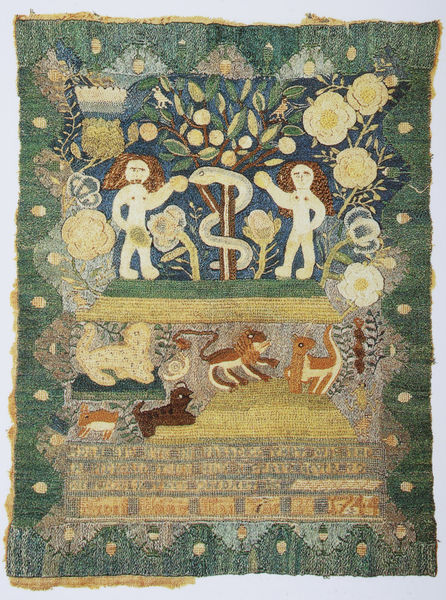
Titel: Adam und Eva
Künstler: Lydia Hart
Standort: New York (New York)
Institution: Museum of American Folk Art
Schlagwörter: akt, baum, berg, blau, blätter, himmel, mann, nackt, weiß, akte, gelb, grün, landschaft, menschen, ocker, blume, blumen, braun, bunt, frau, grau, orange, schwarz, szene, zeichnung, blüten, gras, hund, hunde, rosen, rot, tier, tiere, wiese, muster, ornament, teppich, alt, gesichter, bibel, blass, lang, rahmen, hügel, natur, vögel, zweige, flach, bestickt, fransen, gold, haare, stickerei, stoff, paar, blatt, pflanze, pflanzen, anhöhe, affe, frucht, früchte, garten, hase, ranken, apfel, relief, äpfel, brüste, schrift, wellen, papier, zwei, haltung, fläche, mauer, klein, naiv, rand, figuren, wild, essen, einfach, gobelin, wandteppich, inschrift, verzierung, streifen, läufer, brustwarzen, scham, grass, foto, punkte, katze, adam, eva, paradies, lamm, fetzen, buch, religion, symmetrisch, seite, text, erkenntnis, stilisiert, schlange, frieden, ranke, girlanden, pergament, verführung, löwen, knospe, reh, anbieten, sündenfall, altes testament, versuchung, schlangen, bleich, tapisserie, eden, schwänze, apfelbaum, balu, löwe, schnecke, winden, register, gewebe, oranament, textil, vertreibung, schlängeln, bär, welt, verspielt, adam und eva, dekorativ, gewebt, baum der erkenntnis, garten eden, genesis, wildniss, lettern, beschädigung, krebs, leopard, gegenständlich, nett, affen, feigenblatt, friedlich, teil, zonen, teile, katen, naive kunst, paradis, tiger, apfelsine, polychrom, papyrus, geteilt, buchmalerei, nippel, schöpfung, jaguar, persisch, mexico, bible, geknüpft, haase, simultandarstellung, gewoben, webarbeit, goblin, ausgefetzt, gatren eden, guatemala, naif, narativ, riesenschlange, urapfel, widniss, adam & eva, goelin, baum der erkentniss, tieere